Current action and preconditions to check: trajectory_clear

Your task: For each precondition in the list above, predict whether it will hold at this action.

Consider the current scene as observed from the mobile robot's camera, and analyze the predicted future states of all dynamic agents (e.g., people, animals, vehicles, or any moving entities) within the NEXT SECOND.

IMPORTANT: Only answer "very likely" if you are absolutely certain—based on strong, clear evidence—that a dynamic agent will violate the precondition in the predicted future state. Do NOT answer "very likely" for unlikely, ambiguous, or low-probability risks.

Ask yourself for each precondition: Is there a high probability, with clear and convincing evidence, that the predicted future states of any dynamic agent will interfere with the predicted future state of the currently executing action within the NEXT SECOND, causing that precondition to fail?

Assess the risk level based on these predictions. Use "likely" or "very likely" if motions create a clear risk of interference.

Use "neutral" or "improbable" if agents are nearby but their predicted paths are clearly diverging or non-conflicting.

Failure Risk Categories: "very improbable", "improbable", "neutral", "likely", "very likely"

Answer Format: Output ONLY the probability_of_failure value from these categories: "very improbable", "improbable", "neutral", "likely", "very likely"

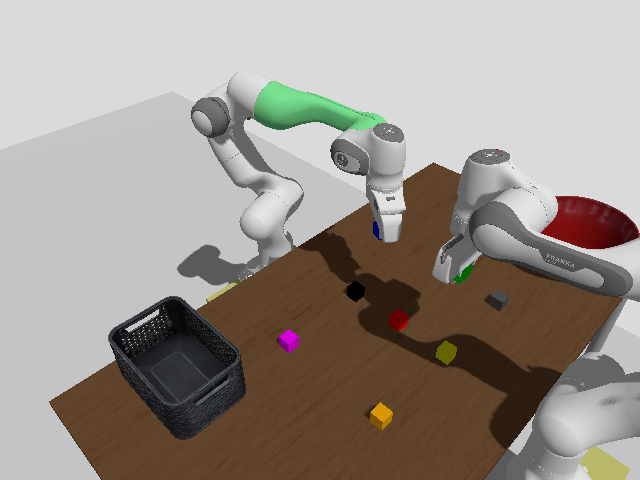

Answer: improbable